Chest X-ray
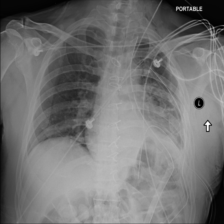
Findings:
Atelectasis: negative
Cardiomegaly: negative
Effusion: negative
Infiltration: negative
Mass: negative
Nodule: negative
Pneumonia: negative
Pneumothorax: negative
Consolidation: negative
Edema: negative
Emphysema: negative
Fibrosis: negative
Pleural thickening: negative
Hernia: negative